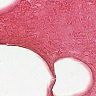
Metastatic tissue present: no